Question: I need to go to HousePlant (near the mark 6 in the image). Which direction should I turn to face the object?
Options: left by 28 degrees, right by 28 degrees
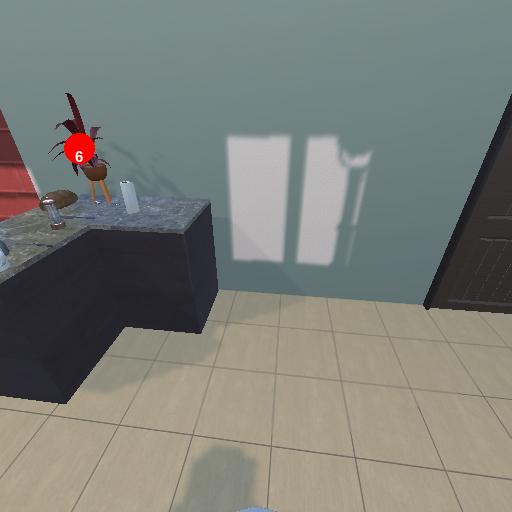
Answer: left by 28 degrees